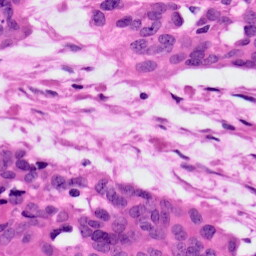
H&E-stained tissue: Ovarian